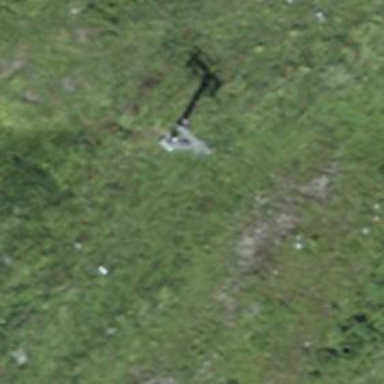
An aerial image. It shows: Pylon used for aerialway.